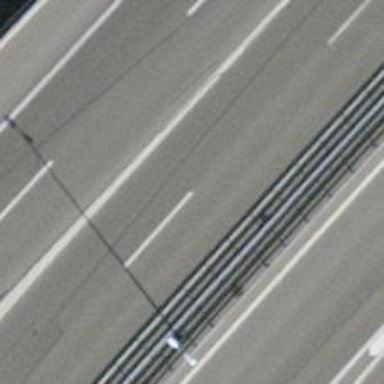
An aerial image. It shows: Motorway.